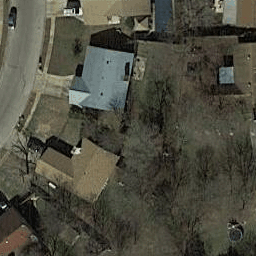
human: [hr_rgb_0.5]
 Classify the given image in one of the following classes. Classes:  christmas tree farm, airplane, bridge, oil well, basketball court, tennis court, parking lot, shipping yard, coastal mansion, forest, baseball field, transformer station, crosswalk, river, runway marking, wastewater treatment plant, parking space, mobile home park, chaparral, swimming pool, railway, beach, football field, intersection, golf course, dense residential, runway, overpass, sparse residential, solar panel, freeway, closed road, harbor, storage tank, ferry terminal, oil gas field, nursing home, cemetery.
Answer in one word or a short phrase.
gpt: sparse residential